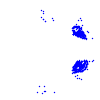
Particle: pion